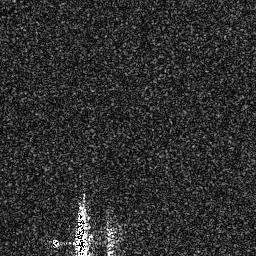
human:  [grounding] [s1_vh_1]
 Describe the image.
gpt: In the satellite image, there is  <ref>1 medium ship </ref> <box>[[27, 79, 35, 99, 0]]</box> located at bottom.